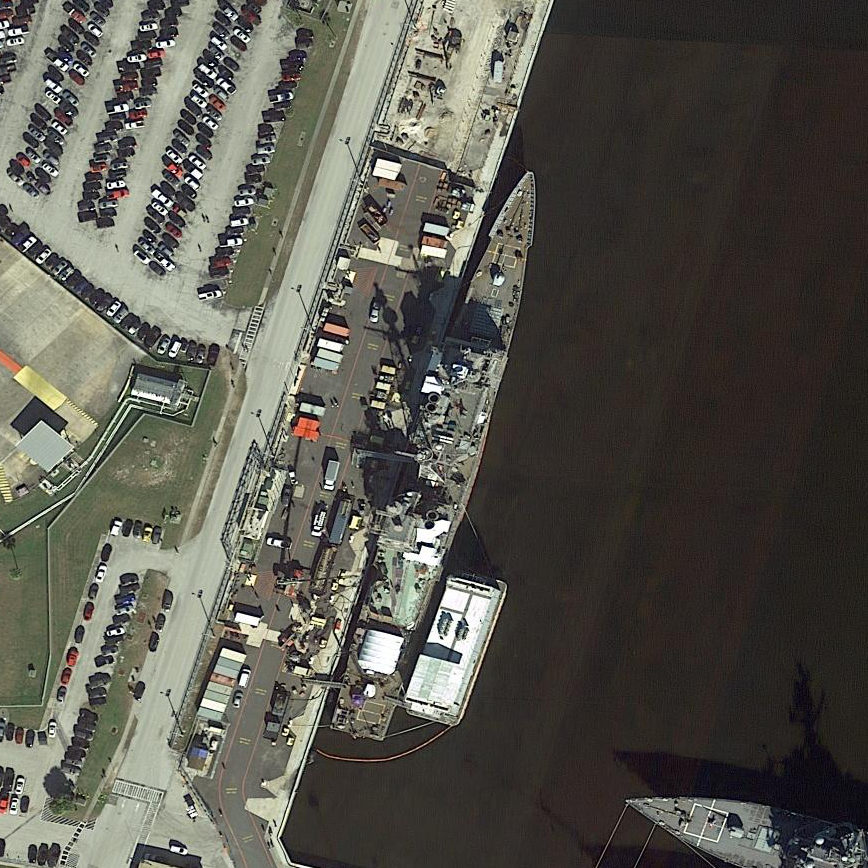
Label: cruiser